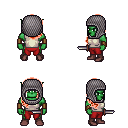
a pixel art fantasy rpg character, male body template, orc, green skin, white sleeveless shirt, red pants, red right-swept hairstyle, chain hood, leather bracers, maroon shoes, dagger, four views (front, back, left, right), 2x2 character sprite sheet, small pixel art, hard edges, no anti-aliasing